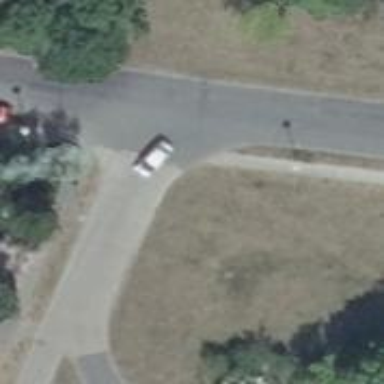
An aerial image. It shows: Unmarked crossing on the road.